Question: I am trying to build a simple vertical thermometer with CSS. I took some sample code from a tutorial which had the "mercury" in a horizontal thermometer growing from left to right.
Now that I am trying to make a vertical bar, how can I make the "mercury" grow from bottom to top?
It's coming out like this:
But, I want the red section to be aligned at the bottom of the grey.
I've tried adding 'top: 100%' to '#vertmeter-bar' which starts the red section in the right place. But, providing a negative 'height' attribute for '#vertmeter-bar' doesn't seem to work.
Here's my CSS:
'''
#vertmeter
{
height:350px;
width:30px;
background-color:#D1D7DF;
}
#vertmeter_bar
{
background-color:#CF3500;
width:100%;
}
'''
The HTML:
'''
<div id="vertmeter">
<div id="vertmeter_bar" style="height:0%;">
</div>
</div>
'''
And a jquery fragment to animate a transition:
'''
$('#vertmeter_bar').animate({height:"10%"}, 1000, 'swing');
'''
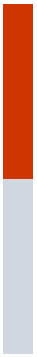
Answer: '''
#vertmeter
{
height:350px;
width:30px;
background-color:#D1D7DF;
position:relative;
}
#vertmeter_bar
{
background-color:#CF3500;
width:100%;
position:absolute;
bottom:0;
}
'''